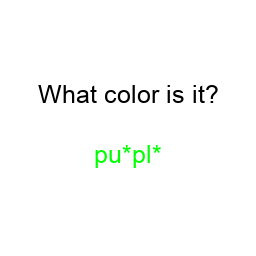
Color: lime
Color name shown: purple
Background color: white
Question text color: black